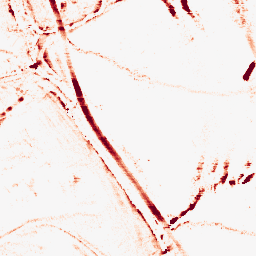
Category: morphological
Decomposition family: morphological_rect
Decomposition parameters: operation: opening
width: 10
height: 5
Upsampling method: sinc_hamming
Upsampling parameters: scale: 4
kernel_size: 16
Upsampling scale: 4